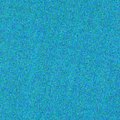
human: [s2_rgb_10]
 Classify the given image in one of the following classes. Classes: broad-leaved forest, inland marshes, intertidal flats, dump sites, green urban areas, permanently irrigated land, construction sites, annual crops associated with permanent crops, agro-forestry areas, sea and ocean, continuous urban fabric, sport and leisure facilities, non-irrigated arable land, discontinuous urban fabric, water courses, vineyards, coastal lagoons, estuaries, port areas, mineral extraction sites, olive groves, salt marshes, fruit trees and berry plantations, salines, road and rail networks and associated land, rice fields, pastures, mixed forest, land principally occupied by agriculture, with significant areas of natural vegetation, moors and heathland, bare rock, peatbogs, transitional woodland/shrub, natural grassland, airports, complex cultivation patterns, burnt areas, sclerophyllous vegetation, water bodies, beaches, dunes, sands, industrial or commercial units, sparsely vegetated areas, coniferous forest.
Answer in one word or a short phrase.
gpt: sea and ocean